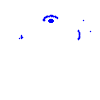
Particle: pion